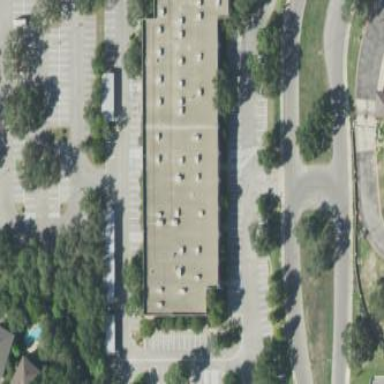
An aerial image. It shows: Office building.